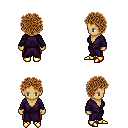
a pixel art fantasy rpg character, female body template, human, tanned skin, purple robe, red pants, brown curly afro hairstyle, gold boots, four views (front, back, left, right), 2x2 character sprite sheet, small pixel art, hard edges, no anti-aliasing